Question: I created a website which has a navigation bar. When I scroll and hover over the images, they are overlapping on the navigation bar as you can see <URL> or in the following image:

I tried to shift the hover code at the top (according to the less priority), but it didn't work.
I want the image to be tilted when hovered, but under the navigation bar.
Can anyone tell how to fix this, please?
The below is the code of CSS and HTML:
'''
body {
margin: auto 0;
}
.zone {
/* padding:30px 50px; */
/* margin:40px 60px; */
cursor:pointer;
/* display: inline-block; */
color:rgb(252, 251, 253);
font-size:2em;
border-radius:4px;
border:5px solid rgba(0, 58, 8, 0.856);
/* transition: all 0.3s linear; */
}
/* NAV BAR */
.main-nav {
display: flex;
list-style: none;
font-size: 0.7em;
text-transform: uppercase;
margin: 0;
}
li {
padding: 20px;
}
li:hover {
box-shadow: yellowgreen;
}
a {
color: #24011f;
text-decoration: none;
}
.main-nav li:last-child {
margin-left: auto;
}
@media only screen and (max-width: 900px) {
.main-nav {
padding: none;
font-size: 0.4em;
}
}
/* COVER */
.container {
display: flex;
/* width: auto; */
align-items: center;
justify-content: center;
height: 50vh;
}
/* petrify */
.cover {
width: 20rem;
}
/* GRID-wrapper */
.grid-wrapper {
display: grid;
gap: 20px;
grid-template-columns: repeat(auto-fill,minmax(300px,auto));
/* shape-outside: ellipse(45%); */
/* color: #febf04; */
}
.box > img {
width: 80%;
height: 100%;
}
.box {
background-color: rgb(0, 0, 0);
padding: 90px;
margin: 10px;
border-radius: 100%;
}
.box:hover {
transform: rotate(8deg);
/* transition: ; */
mask-position: center;
}
.zone:hover {
-webkit-box-shadow:rgba(0, 0, 0, 0.8) 0px 5px 15px, inset rgba(0, 0,0, 0.15) 0px -10px 20px;
-moz-box-shadow:rgba(0, 0, 0, 0.8) 0px 5px 15px, inset rgba(0,0,0,0.15) 0px -10px 20px;
-o-box-shadow:rgba(0,0,0,0.8) 0px 5px 15px, inset rgba(0,0,0,0.15) 0px -10px 20px;
box-shadow:rgba(0, 0, 0, 0.8) 0px 5px 15px, inset rgba(0, 0, 0, 0..15) 0px -10px 20px;
}
.sticky {
position: fixed;
width: 100% ;
top: 0rem;
}
footer { /* footer */
display: flex;
align-content: center;
justify-content: center;
}
/*https://paulund.co.uk/how-to-create-shiny-css-buttons*/
/****************************************************************************
* Green Background
**********************************************************************/
.green{
background: #56B870; /* Old browsers */
background: -moz-linear-gradient(top, #56B870 0%, #a5c956 100%); /* FF3.6+ */
background: -webkit-gradient(linear, left top, left bottom, color-stop(0%,#56B870), color-stop(100%,#a5c956)); /* Chrome,Safari4+ */
background: -webkit-linear-gradient(top, #56B870 0%,#a5c956 100%); /* Chrome10+,Safari5.1+ */
background: -o-linear-gradient(top, #56B870 0%,#a5c956 100%); /* Opera 11.10+ */
background: -ms-linear-gradient(top, #56B870 0%,#a5c956 100%); /* IE10+ */
background: linear-gradient(top, #56B870 0%,#a5c956 100%); /* W3C */
}
/***********************************************************************
* Red Background
**********************************************************************/
.red{
background: #C655BE; /* Old browsers */
background: -moz-linear-gradient(top, #C655BE 0%, #cf0404 100%); /* FF3.6+ */
background: -webkit-gradient(linear, left top, left bottom, color-stop(0%,#C655BE), color-stop(100%,#cf0404)); /* Chrome,Safari4+ */
background: -webkit-linear-gradient(top, #C655BE 0%,#cf0404 100%); /* Chrome10+,Safari5.1+ */
background: -o-linear-gradient(top, #C655BE 0%,#cf0404 100%); /* Opera 11.10+ */
background: -ms-linear-gradient(top, #C655BE 0%,#cf0404 100%); /* IE10+ */
background: linear-gradient(top, #C655BE 0%,#cf0404 100%); /* W3C */
}
/***********************************************************************
* Yellow Background
**********************************************************************/
.yellow{
background: #F3AAAA; /* Old browsers */
background: -moz-linear-gradient(top, #F3AAAA 0%, #febf04 100%); /* FF3.6+ */
background: -webkit-gradient(linear, left top, left bottom, color-stop(0%,#F3AAAA), color-stop(100%,#febf04)); /* Chrome,Safari4+ */
background: -webkit-linear-gradient(top, #F3AAAA 0%,#febf04 100%); /* Chrome10+,Safari5.1+ */
background: -o-linear-gradient(top, #F3AAAA 0%,#febf04 100%); /* Opera 11.10+ */
background: -ms-linear-gradient(top, #F3AAAA 0%,#febf04 100%); /* IE10+ */
background: linear-gradient(top, #F3AAAA 0%,#febf04 100%); /* W3C */
}
/***********************************************************************
* Blue Background
**********************************************************************/
.blue{
background: #7abcff; /* Old browsers */
background: -moz-linear-gradient(top, #7abcff 0%, #60abf8 44%, #4096ee 100%); /* FF3.6+ */
background: -webkit-gradient(linear, left top, left bottom, color-stop(0%,#7abcff), color-stop(44%,#60abf8), color-stop(100%,#4096ee)); /* Chrome,Safari4+ */
background: -webkit-linear-gradient(top, #7abcff 0%,#60abf8 44%,#4096ee 100%); /* Chrome10+,Safari5.1+ */
background: -o-linear-gradient(top, #7abcff 0%,#60abf8 44%,#4096ee 100%); /* Opera 11.10+ */
background: -ms-linear-gradient(top, #7abcff 0%,#60abf8 44%,#4096ee 100%); /* IE10+ */
background: linear-gradient(top, #7abcff 0%,#60abf8 44%,#4096ee 100%); /* W3C */
}
'''
'''
<!DOCTYPE html>
<html>
<head>
<title>Layout Master</title>
<link rel="stylesheet" type="text/css" href="./style.css">
</head>
<body>
<nav class="zone blue sticky">
<ul class="main-nav">
<li><a href="#">Home</a></li>
<li><a href="#">Articles</a></li>
<li><a href="#">Guide</a></li>
<li><a href="#">Contacts</a></li>
</ul>
</nav>
<div class="container zone">
<img class="cover" src="./img/undraw.png" alt="image9">
</div>
<div class="zone blue grid-wrapper">
<div class="box zone"><img src="./img/data_storage_2_2.png" alt="image1"></div>
<div class="box zone"><img src="./img/desktop_analytics_2.png" alt="image2"></div>
<div class="box zone"><img src="./img/files_2.png" alt="image3"></div>
<div class="box zone"><img src="./img/monitor_coding_2.png" alt="image4"></div>
<div class="box zone"><img src="./img/monitor_settings_2.png" alt="image5"></div>
<div class="box zone"><img src="./img/server_2_2.png" alt="image6"></div>
<div class="box zone"><img src="./img/server_3.png" alt="image7"></div>
<div class="box zone"><img src="./img/server_safe_2.png" alt="image8"></div>
</div>
<footer class="zone yellow">Zero => Mastery</footer>
</body>
</html>
'''
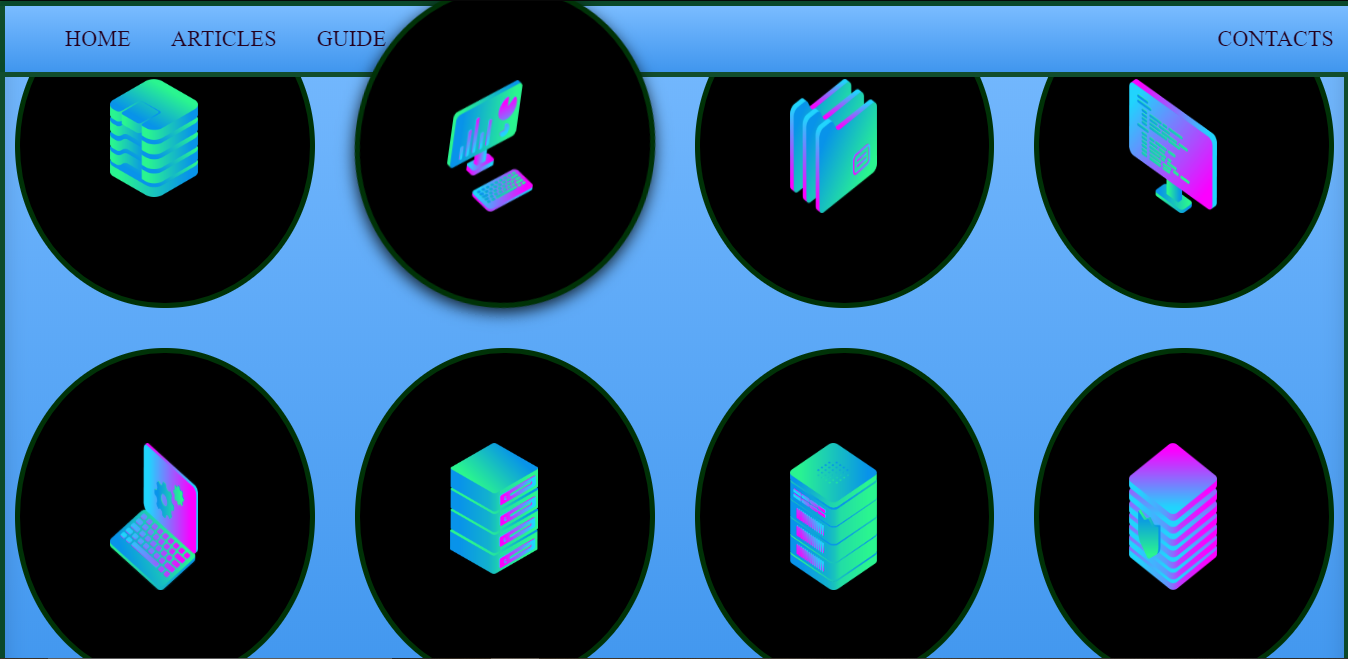
Answer: You can use the z-index property to change how the browser will handle overlapping when it occurs. <URL>
In this case you can change the z-index of your 'sticky' css class to get the desired behaviour.
'''
.sticky {
position: fixed;
width: 100%;
top: 0rem;
z-index: 100;
}
'''